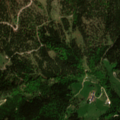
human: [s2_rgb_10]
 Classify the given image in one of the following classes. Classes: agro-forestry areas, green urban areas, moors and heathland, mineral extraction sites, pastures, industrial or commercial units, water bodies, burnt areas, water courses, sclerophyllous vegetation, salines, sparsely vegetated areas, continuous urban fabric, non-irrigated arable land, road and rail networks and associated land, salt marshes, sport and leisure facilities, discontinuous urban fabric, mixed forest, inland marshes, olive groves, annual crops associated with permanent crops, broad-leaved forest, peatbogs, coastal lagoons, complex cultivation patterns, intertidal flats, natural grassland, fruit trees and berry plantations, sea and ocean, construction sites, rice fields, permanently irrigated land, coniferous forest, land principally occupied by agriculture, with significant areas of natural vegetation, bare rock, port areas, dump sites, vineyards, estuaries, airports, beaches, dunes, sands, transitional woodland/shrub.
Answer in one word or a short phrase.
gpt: pastures, coniferous forest, mixed forest